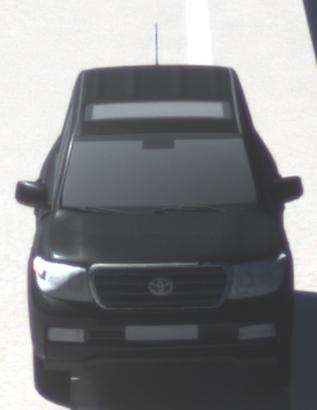
Make: Toyota
Model: Land Cruiser V8 4.7
Detailed model: Land Cruiser V8 (J20)
Model produced from: 2008/03
Model produced until: 2009/11
Doors: 5
Color: black
Road condition: wet road
Daytime: midday
Contrast: high contrast